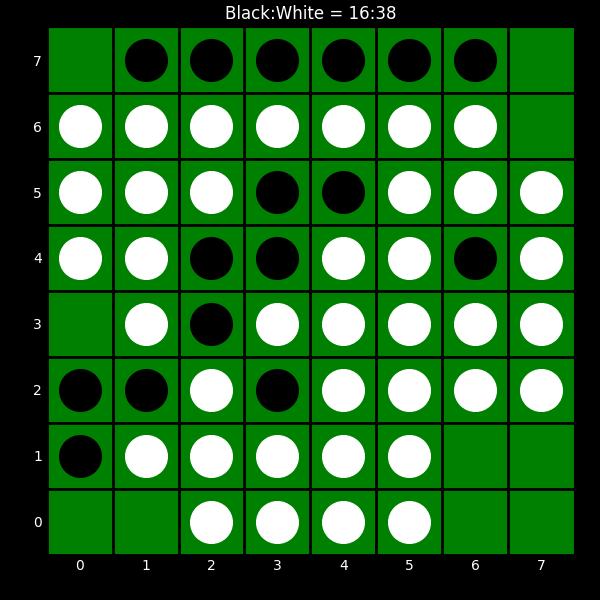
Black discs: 16
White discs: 38